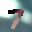
Label: 7